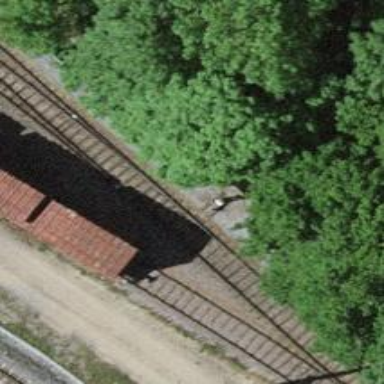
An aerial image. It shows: Railway switch.